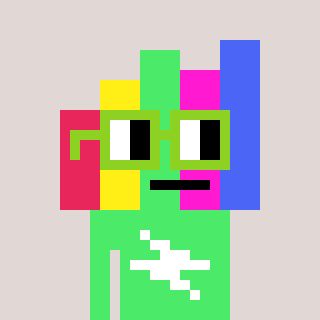
a pixel art character with square light green glasses, a bar chart-shaped head and a teal-colored body on a warm background